Question: I am having cards which show horizontally. Please see the image to get an idea. When I have a big header, in 'sm' screens the cards inside the columns wrap unevenly.
'''
<div class="col-sm-4" data-ng-repeat="card in cards">
<div class="card">
<div class="cardHeader">Big Header issue</div>
.....
</div>
</div>
'''

How to solve this issue?
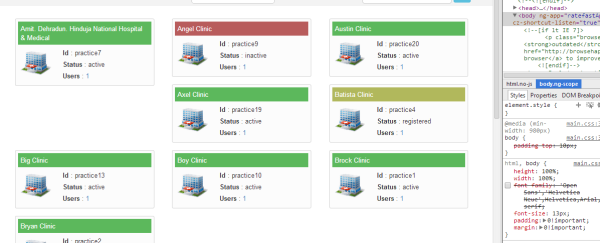
Answer: You could use CSS ellipsis like this to append '..' to the heading when it's too long:
'''
.cardHeader {
text-overflow:ellipsis;
white-space:nowrap;
overflow: hidden;
}
'''
Demo: <URL>
Another option is to use a 'clearfix' div after every 3 'col-sm-4' div..
Demo: <URL>
---
<URL>